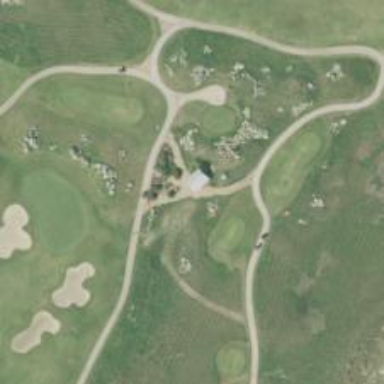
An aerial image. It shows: Path for both road and golf.